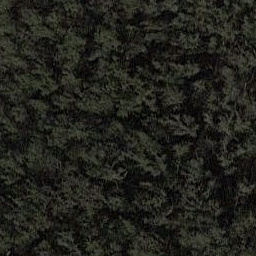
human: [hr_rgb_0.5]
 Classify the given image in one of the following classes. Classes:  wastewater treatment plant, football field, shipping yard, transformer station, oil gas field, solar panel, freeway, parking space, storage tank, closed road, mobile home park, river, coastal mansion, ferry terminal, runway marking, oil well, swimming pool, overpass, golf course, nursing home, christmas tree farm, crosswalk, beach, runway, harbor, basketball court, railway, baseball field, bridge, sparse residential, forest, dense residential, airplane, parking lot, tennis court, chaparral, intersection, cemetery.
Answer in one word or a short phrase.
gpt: forest